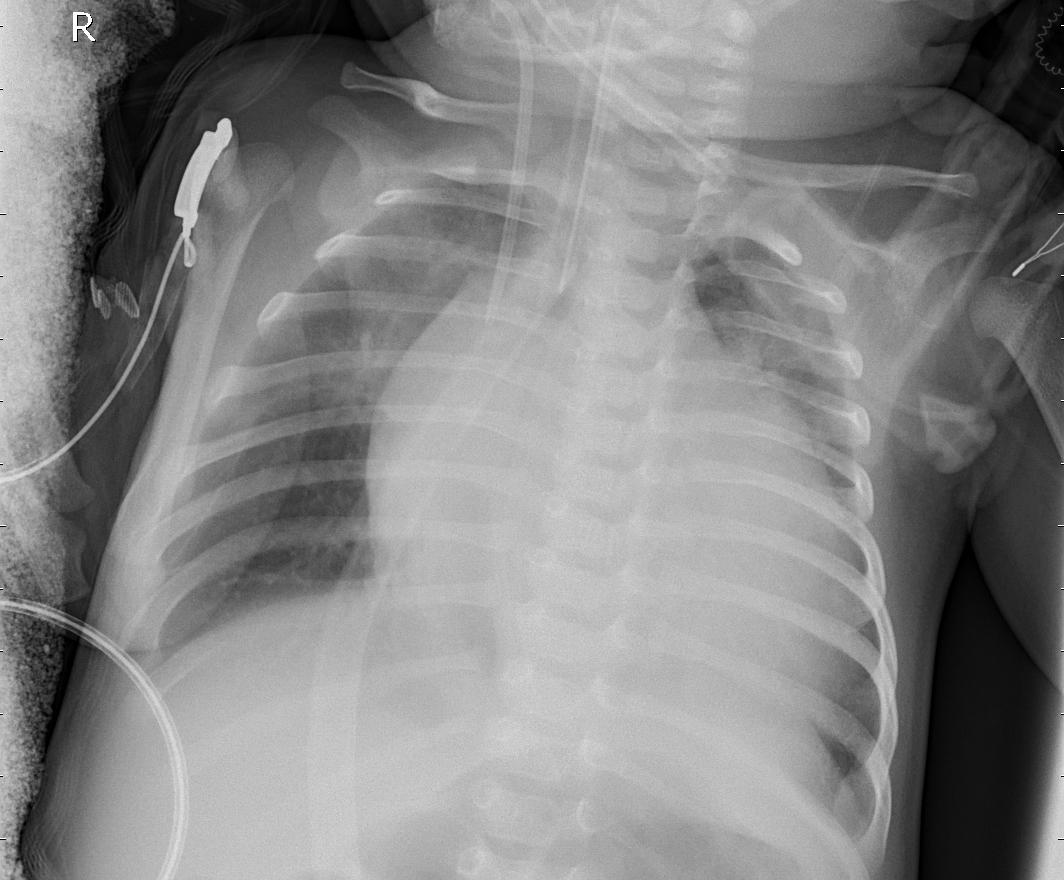
Diagnosis: PNEUMONIA